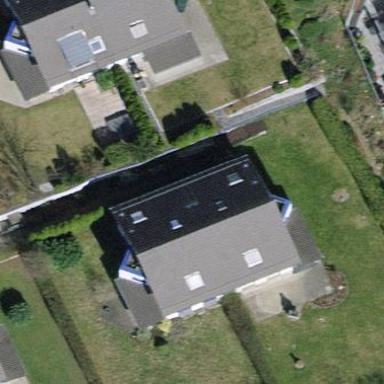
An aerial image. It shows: House with tiled roof.